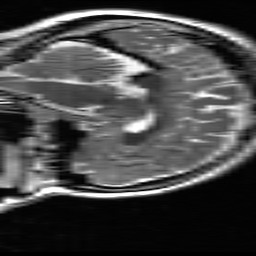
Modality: T2w
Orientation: sagittal
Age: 26
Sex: female
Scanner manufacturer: ge
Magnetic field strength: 3 T
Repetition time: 5.192 s
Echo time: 0.1003 s